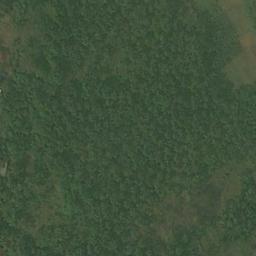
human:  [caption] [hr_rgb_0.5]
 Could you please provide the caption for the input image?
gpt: The forest is on the grass .

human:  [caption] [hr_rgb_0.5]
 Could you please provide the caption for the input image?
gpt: Many green trees are in a forest .

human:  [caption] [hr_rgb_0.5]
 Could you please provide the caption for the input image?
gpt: The forest has a lot of dense green trees and some clearings are also in the forest .

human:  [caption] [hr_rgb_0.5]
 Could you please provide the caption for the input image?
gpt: This is a dense forest .

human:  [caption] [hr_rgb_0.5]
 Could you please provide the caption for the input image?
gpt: A forest with many green trees .